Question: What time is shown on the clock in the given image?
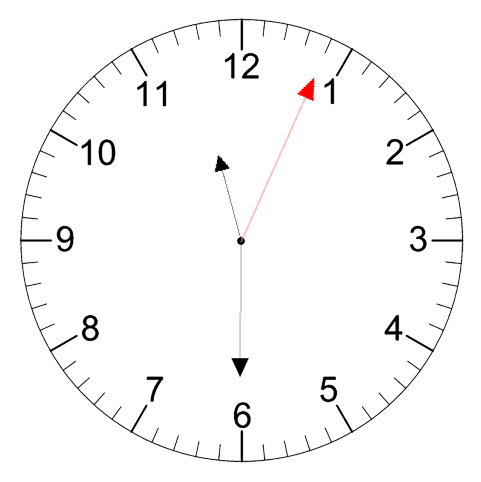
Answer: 11:30:04